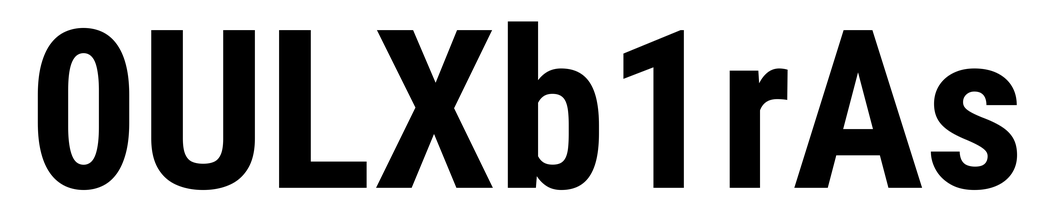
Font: Roboto_Condensed_Bold